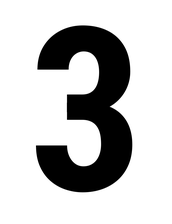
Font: Roboto_Condensed_Bold